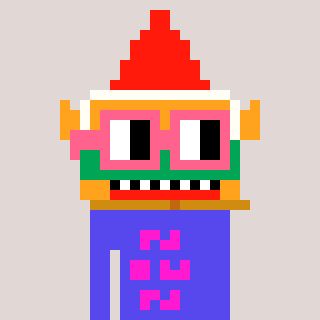
a pixel art character with square pink glasses, a gnome-shaped head and a computerblue-colored body on a warm background